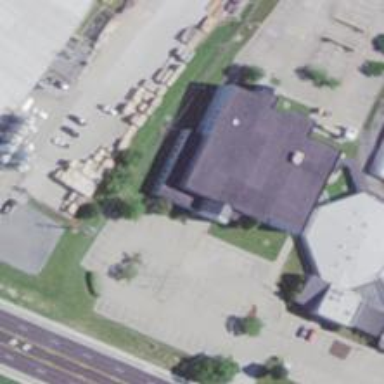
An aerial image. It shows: Public building.